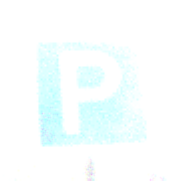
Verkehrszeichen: Parken
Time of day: SunriseSunset
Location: Outdoor (Urban)
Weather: PartlyCloudy
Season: Autumn
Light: Natural